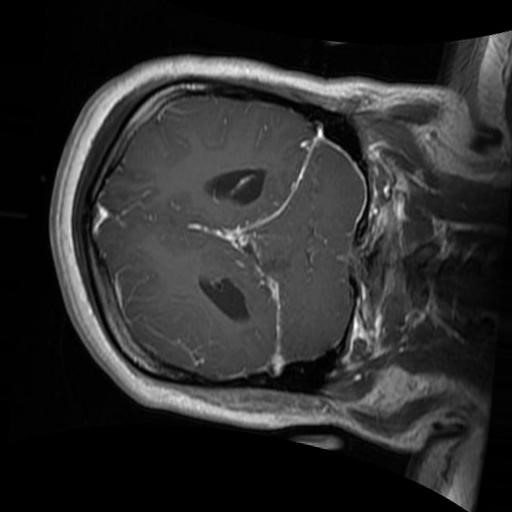
Label: brain_glioma